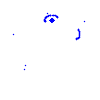
Particle: pion